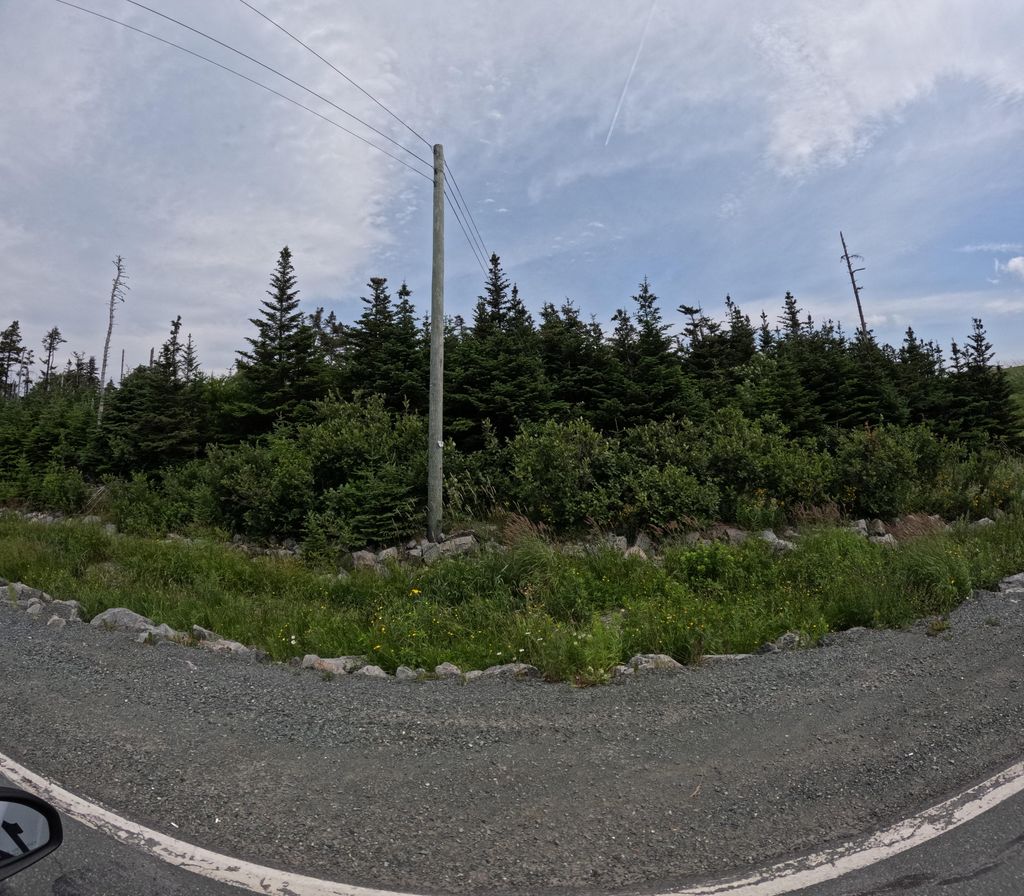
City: st_johns